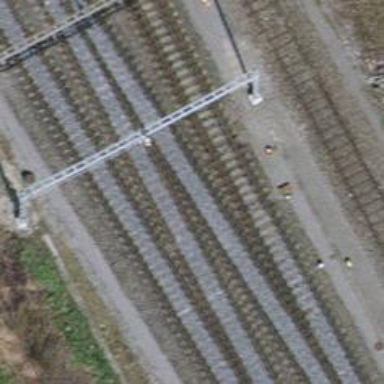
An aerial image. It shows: Railway switch.